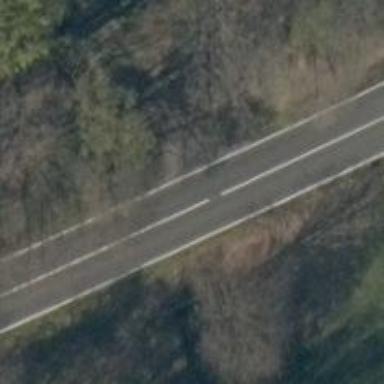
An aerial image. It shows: Secondary road crossing bridge with asphalt surface.